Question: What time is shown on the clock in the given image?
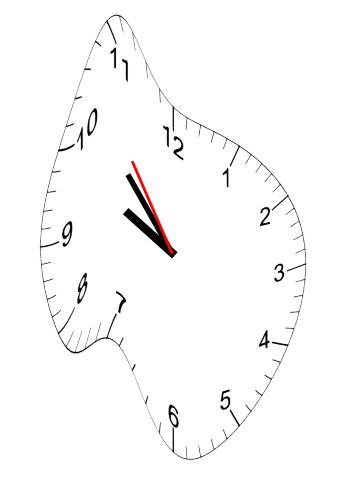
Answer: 09:52:54